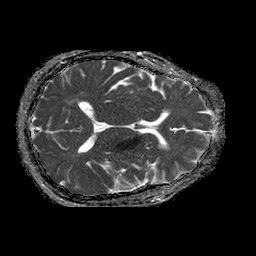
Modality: ADC
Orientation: axial
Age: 53
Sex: male
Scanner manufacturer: philips
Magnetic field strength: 1.5 T
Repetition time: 4.6 s
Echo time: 0.08543 s